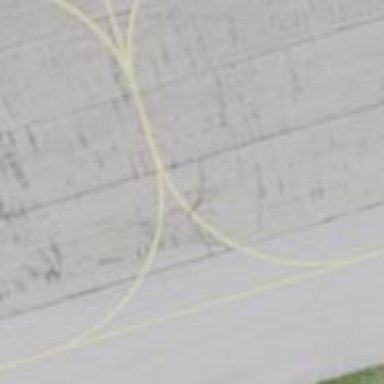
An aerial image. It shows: Image of taxiway at airport.